Question: '''
public class Drawing extends JPanel {
int Mouse_x = 0, Mouse_y = 0;
@Override
protected void paintComponent(Graphics g) {
// TODO Auto-generated method stub
super.paintComponent(g);
Graphics2D g2 = (Graphics2D) g;
this.setOpaque(true);
this.setBackground(Color.WHITE);
g2.drawString(Mouse_x + "," + Mouse_y, Mouse_x, Mouse_y);
}
}
'''
How I can save this text on frame and when needed clear all frame.
Example:

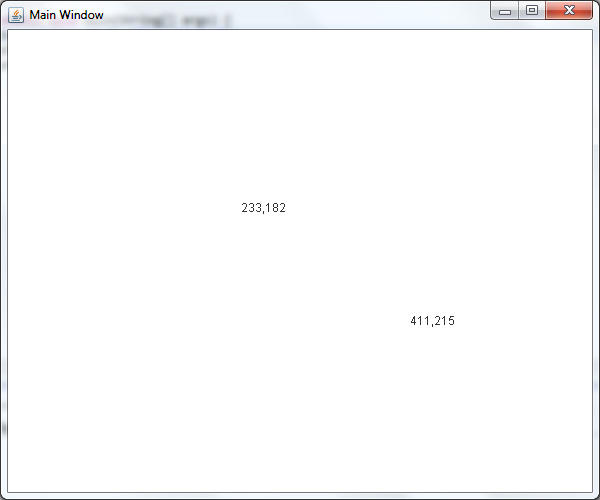
Answer: Are you using Mouse for coordinates? you can use Mouse Listener and use method mouseClicked ( after mouse click it will make x,y coordinates with your string.)
'''
public void createDot(int x, int y){
g.drawString(Mouse_x + "," + Mouse_y, x, y);
}
'''
You have to add 'addMouseListener(this);' and implement its methods. I wrote just mouseClicked method
'''
public void mouseClicked(MouseEvent e) {
int x = e.getX();
int y = e.getY();
createDot(x,y);
}
protected void paintComponent(Graphics g) {
// TODO Auto-generated method stub
super.paintComponent(g);
Graphics2D g2 = (Graphics2D) g;
}
'''
and your GUI create in another Method: e.g.
'''
public static void createGUI(){
JFrame frame = new JFrame("My Frame");
JComponent component = new Drawing();
component.setOpaque(true);
frame.add(component);
frame.setSize(600,400);
frame.setDefaultCloseOperation(JFrame.EXIT_ON_CLOSE);
frame.setVisible(true);
}
'''
then run in in main method:
'''
public static void main(String [] args){
createGUI();
}
'''